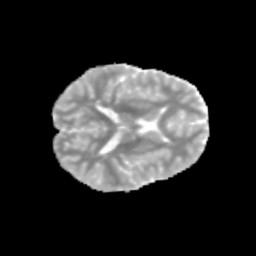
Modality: MD
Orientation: axial
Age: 13
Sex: male
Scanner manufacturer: siemens
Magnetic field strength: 3 T
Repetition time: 3.8 s
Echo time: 0.07 s